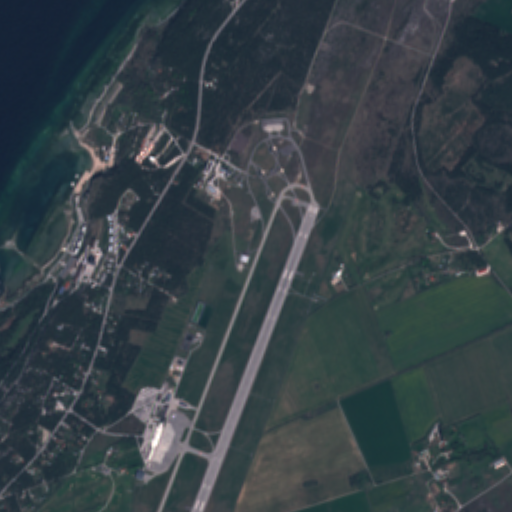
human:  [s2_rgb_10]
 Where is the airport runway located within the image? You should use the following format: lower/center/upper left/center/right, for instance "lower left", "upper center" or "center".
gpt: The airport runway is located in the lower center of the image.
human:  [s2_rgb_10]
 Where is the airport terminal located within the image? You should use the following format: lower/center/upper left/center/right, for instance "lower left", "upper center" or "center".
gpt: The airport terminal is located in the lower left of the image.
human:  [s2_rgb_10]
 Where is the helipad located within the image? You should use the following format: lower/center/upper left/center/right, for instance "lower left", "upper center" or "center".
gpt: The helipad is located in the center of the image.
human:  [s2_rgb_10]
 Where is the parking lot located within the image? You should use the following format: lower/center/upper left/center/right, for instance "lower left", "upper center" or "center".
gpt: There is no parking lot in the image.